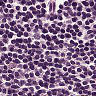
Metastatic tissue present: no